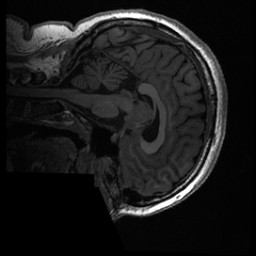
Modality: T1w
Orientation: sagittal